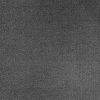
Atmospheric dust classification: dusty